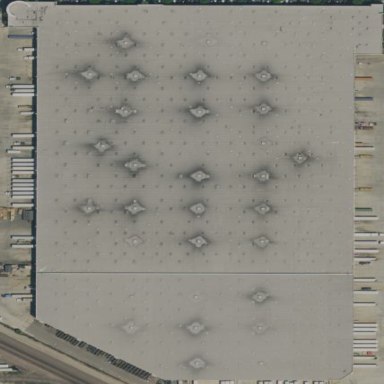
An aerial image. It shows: Warehouse building.